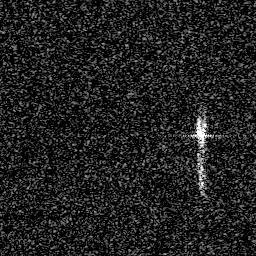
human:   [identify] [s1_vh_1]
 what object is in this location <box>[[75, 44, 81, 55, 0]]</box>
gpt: <ref>1 small ship at the right</ref>